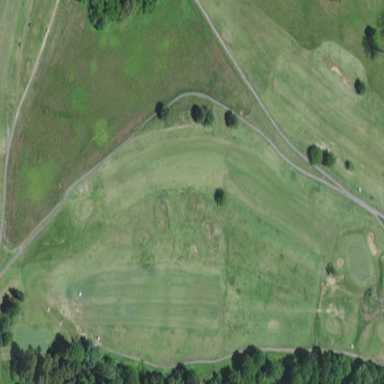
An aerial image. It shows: Golf fairway surrounded by grass.